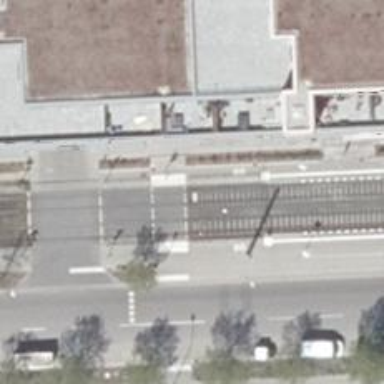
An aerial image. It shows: Tram crossing with traffic signals.